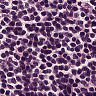
Metastatic tissue present: no